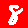
Digit: 8